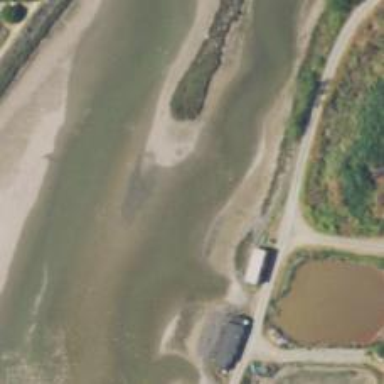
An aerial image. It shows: Wetland area influenced by tides.